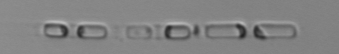
Label: Skeletonema